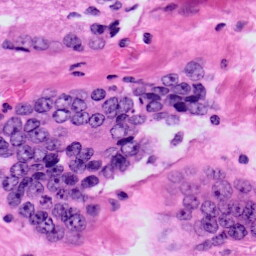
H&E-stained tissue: Prostate